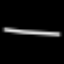
Label: line